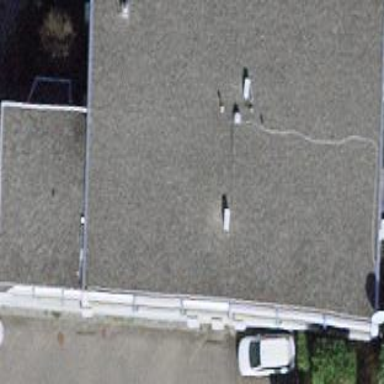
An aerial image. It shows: Office building.